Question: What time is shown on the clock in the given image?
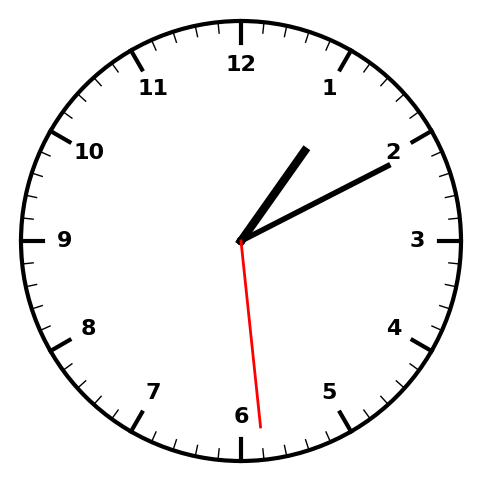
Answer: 01:10:29